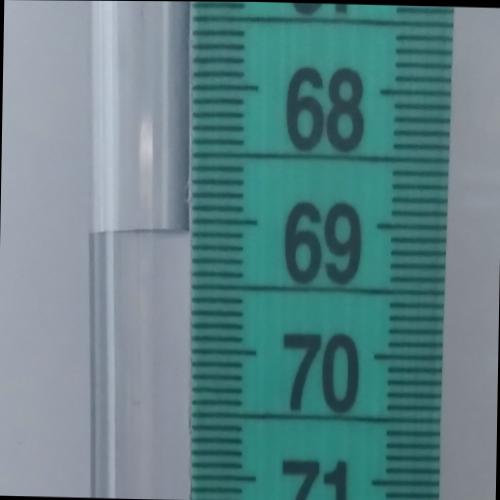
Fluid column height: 69.1 cm